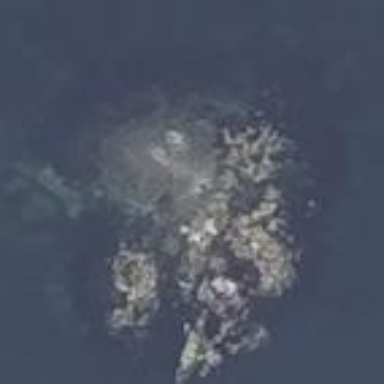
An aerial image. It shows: Island with natural coastline.